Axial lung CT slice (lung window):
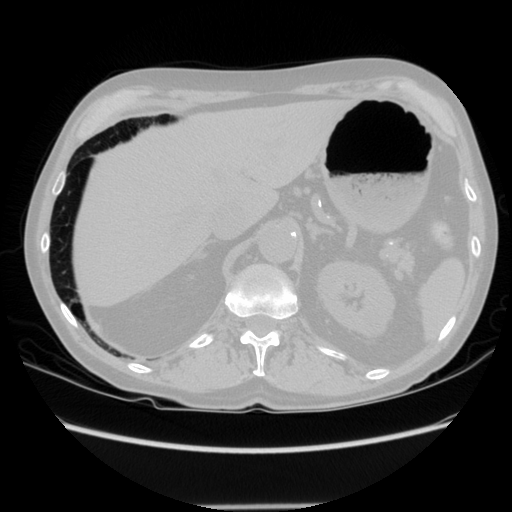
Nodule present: no